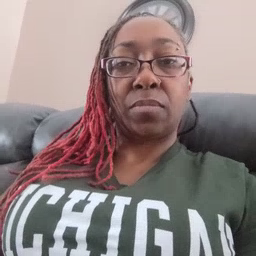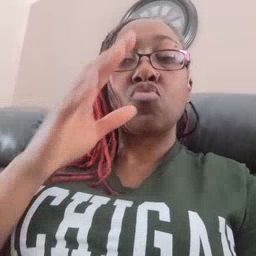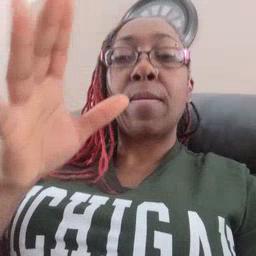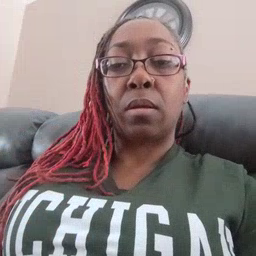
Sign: grandma